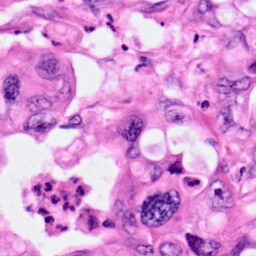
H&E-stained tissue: Pancreatic